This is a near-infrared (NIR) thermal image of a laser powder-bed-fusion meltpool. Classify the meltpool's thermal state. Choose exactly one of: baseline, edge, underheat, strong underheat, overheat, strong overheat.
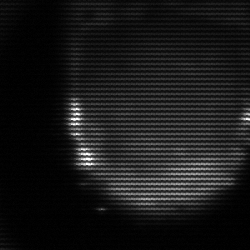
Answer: edge